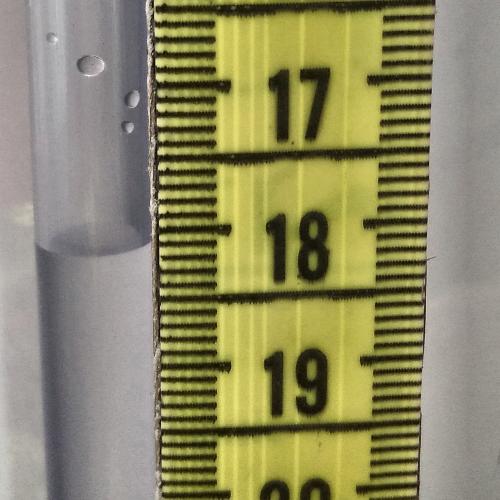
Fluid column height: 18.1 cm